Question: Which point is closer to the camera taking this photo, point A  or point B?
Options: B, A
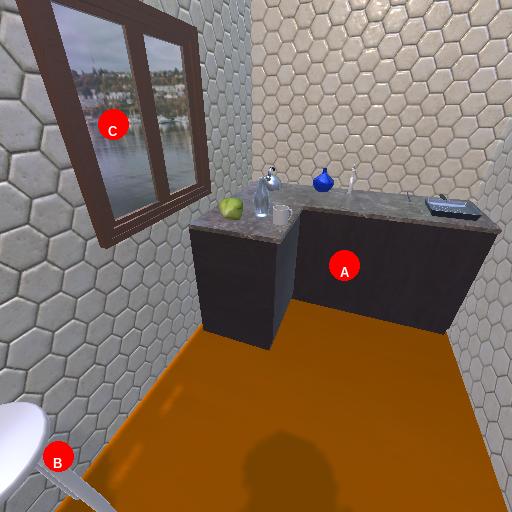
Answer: B